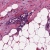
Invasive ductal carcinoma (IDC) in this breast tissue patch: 0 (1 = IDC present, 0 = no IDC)